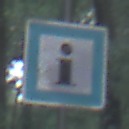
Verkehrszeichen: Informationsstelle
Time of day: SunriseSunset
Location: Outdoor (Nature)
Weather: NotSpecified
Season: Autumn
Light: Natural